Field crop: maize
Growth stage: 2
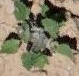
Species: chenopodium